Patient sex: F
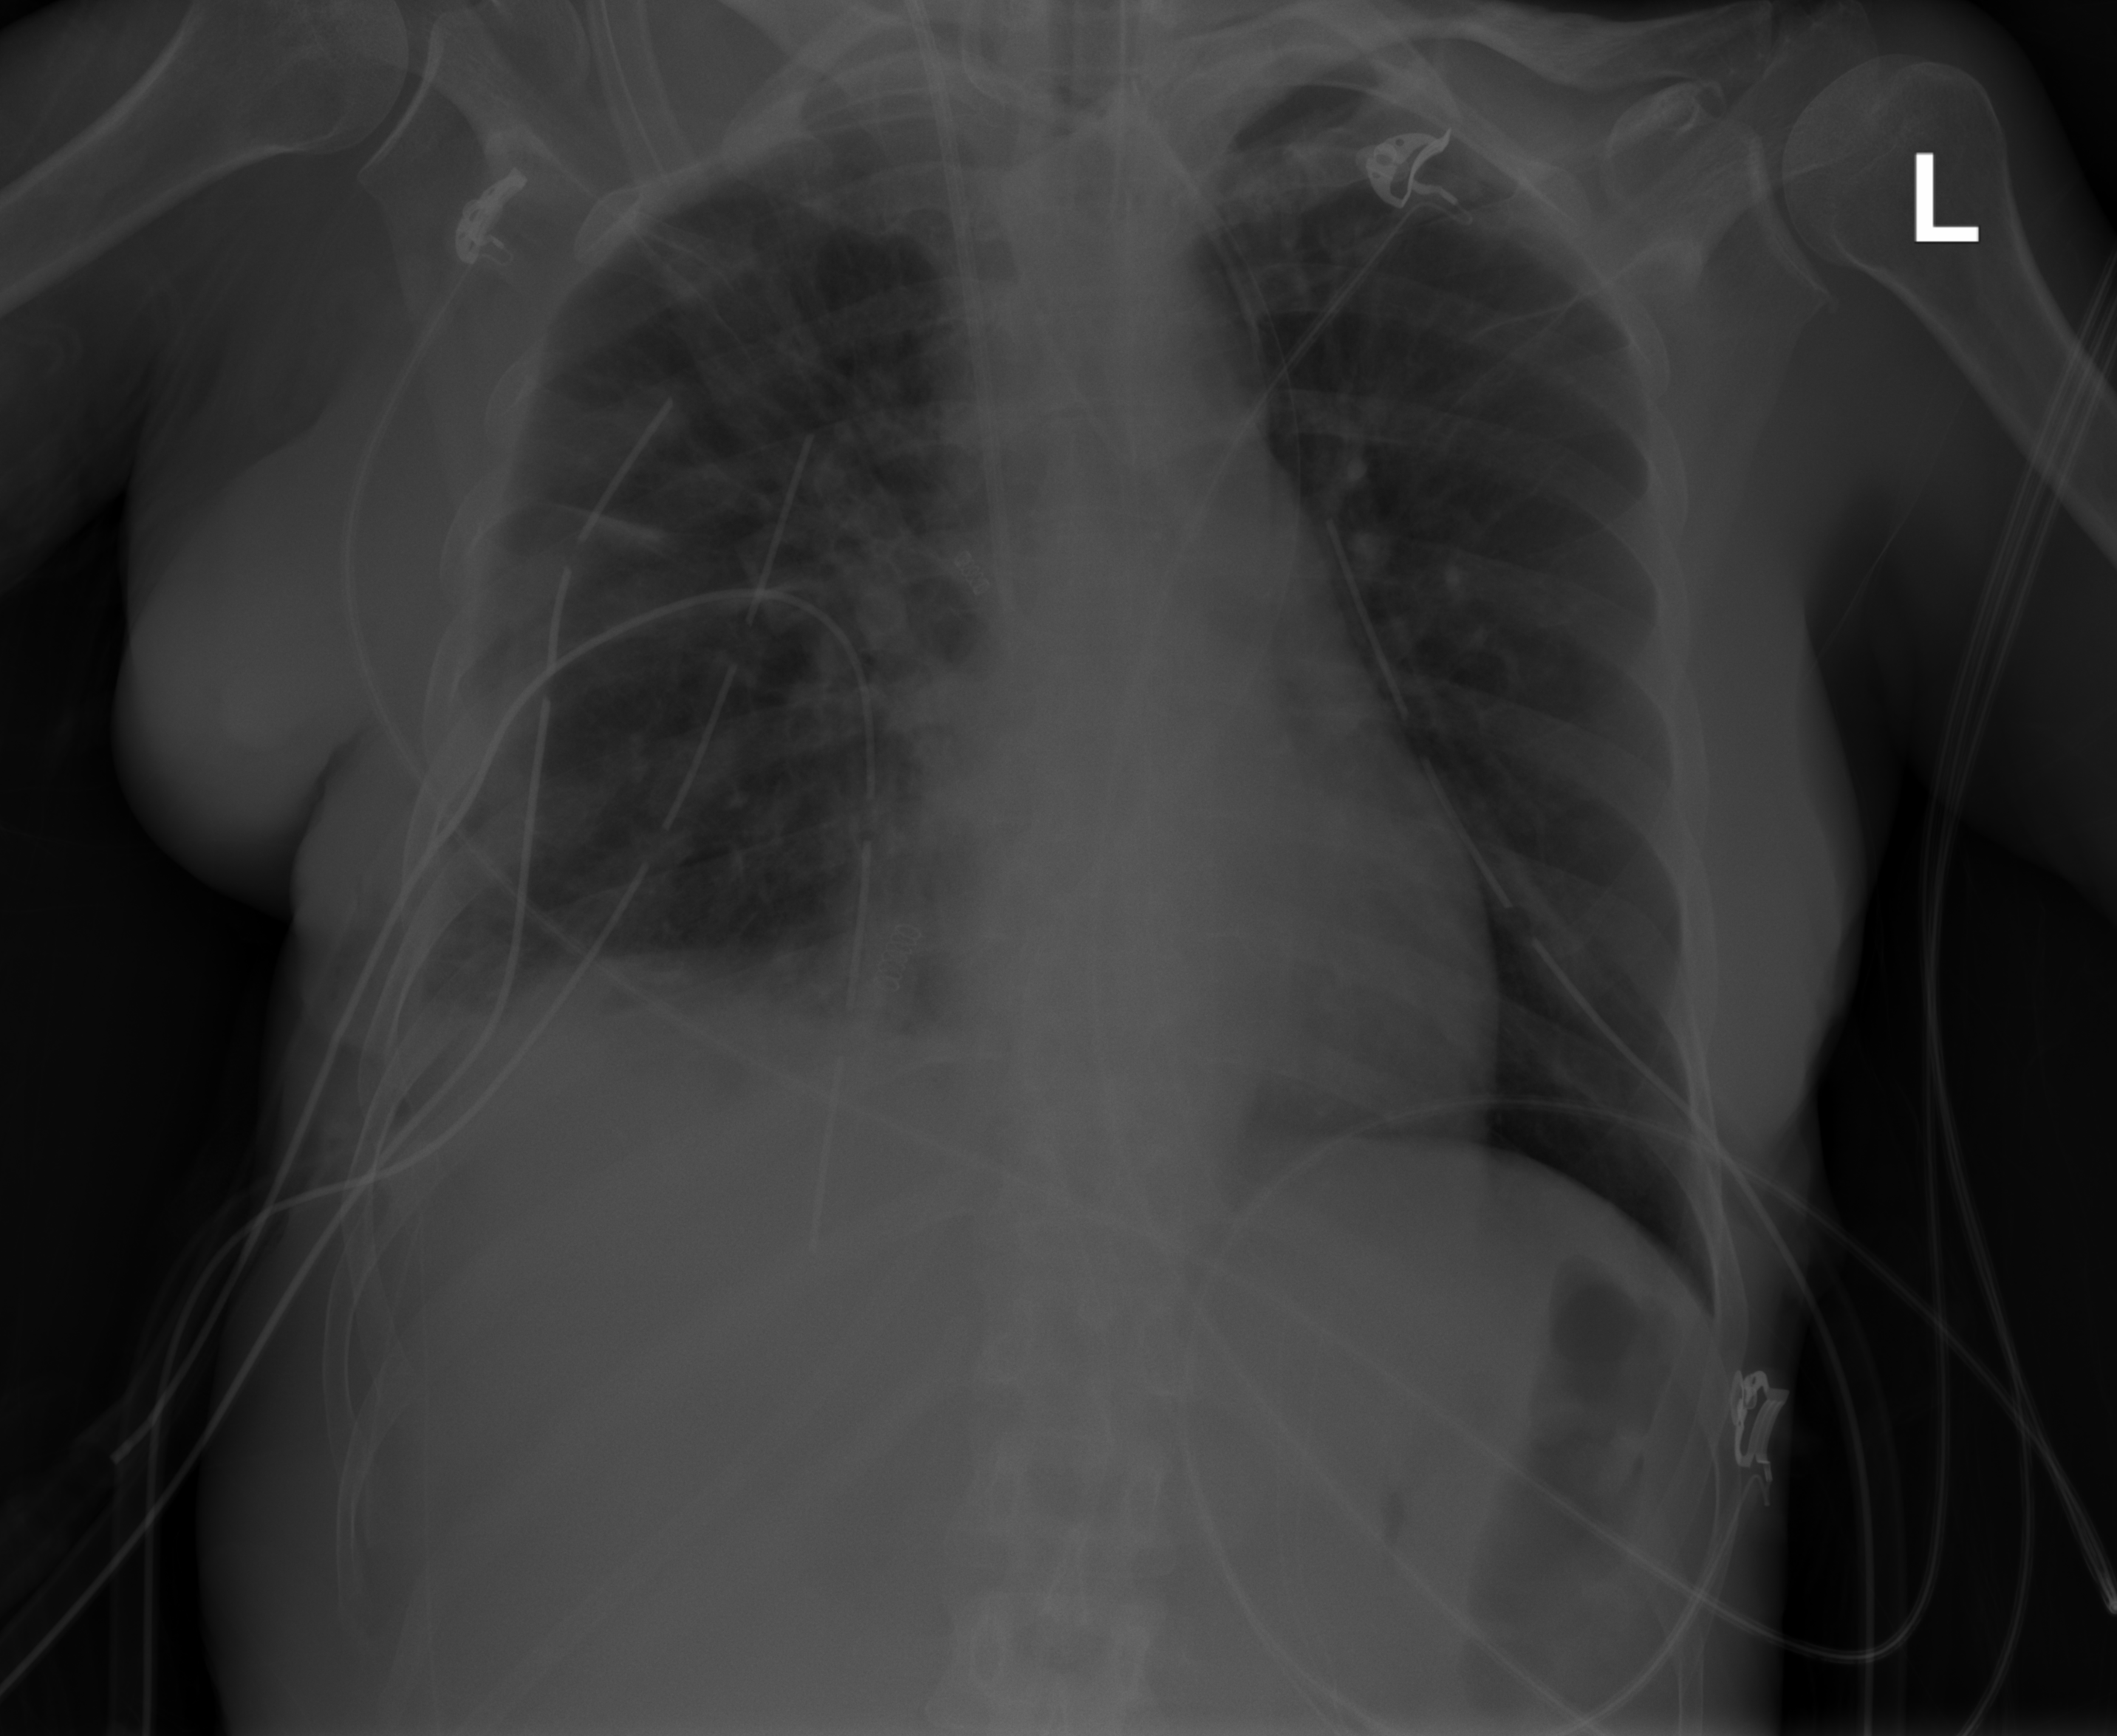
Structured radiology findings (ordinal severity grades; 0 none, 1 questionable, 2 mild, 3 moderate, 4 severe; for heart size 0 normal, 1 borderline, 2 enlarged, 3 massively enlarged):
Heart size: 0
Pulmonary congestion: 0
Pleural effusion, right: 2
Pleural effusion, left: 0
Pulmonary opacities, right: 2
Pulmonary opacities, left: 0
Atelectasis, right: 2
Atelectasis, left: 0